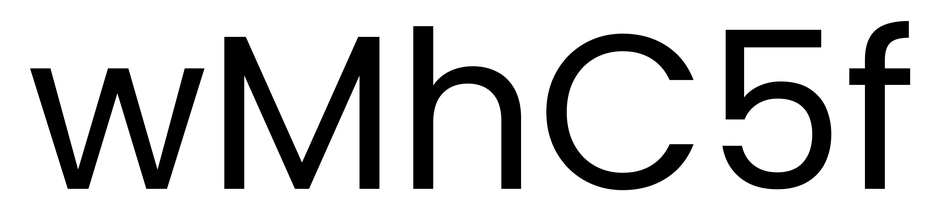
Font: Poppins-Regular